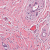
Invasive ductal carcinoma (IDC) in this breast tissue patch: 1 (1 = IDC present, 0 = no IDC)